Aerial crown-view tile of a tropical tree (Barro Colorado Island, Panama), acquired 20250715:
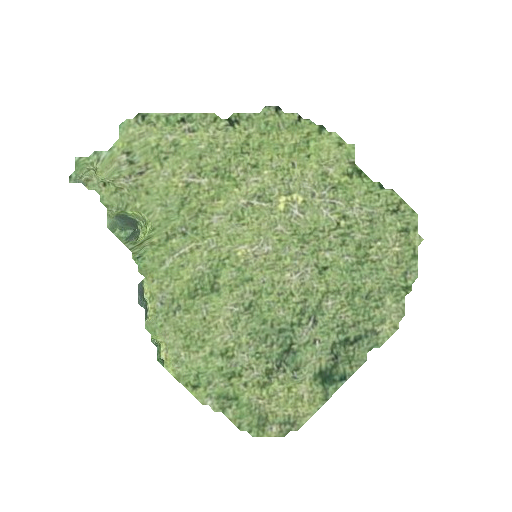
Species: Virola surinamensis
GBIF accepted scientific name: Virola surinamensis
Crown area: 110.818 m²